Question: I am trying to create a new instance of a place for a specific user. When I look at my MongoDB Atlas the "_id" values for each user are in fact unique. When I have one user instance in the database I can create as many places as I want for that user. The problem arises when I create a new user, I can no longer create any new places for either user.
Here is the error I get on the frontend:

'''
const { validationResult } = require('express-validator');
const mongoose = require('mongoose');
const getCoordsFromAddress = require('../util/location');
const HttpError = require('../models/http-error');
const Place = require('../models/place');
const User = require('../models/user');
const createPlace = async (req, res, next) => {
const errors = validationResult(req);
if (!errors.isEmpty()) {
return next(
new HttpError('Invalid inputs passed, please check your data.', 422)
);
}
const { title, description, address, creator } = req.body;
let coordinates;
try {
coordinates = await getCoordsFromAddress(address);
} catch (error) {
return next(error);
}
const createdPlace = new Place({
title,
description,
address,
location: coordinates,
image: req.file.path,
creator,
});
let user;
try {
user = await User.findById(creator);
} catch (err) {
const error = new HttpError(
'Creating place failed, please try again.',
500
);
return next(error);
}
if (!user) {
const error = new HttpError('Could not find user for provided id.', 404);
return next(error);
}
console.log(user);
//THIS SEEMS TO BE THE POINT WHERE THE CODE FAILS
try {
const session = await mongoose.startSession();
session.startTransaction();
await createdPlace.save({ session: session });
user.places.push(createdPlace);
await user.save({ session: session });
await session.commitTransaction();
} catch (err) {
console.log(err);
const error = new HttpError(
'Creating place failed, please try again.',
500
);
return next(error);
}
res.status(201).json({ place: createdPlace });
};
'''
Then here is the schema:
'''
const mongoose = require('mongoose');
const Schema = mongoose.Schema;
const placeSchema = new Schema({
title: { type: String, required: true },
description: { type: String, required: true },
image: { type: String, required: true }, //url for a database
address: { type: String, required: true },
location: {
lat: { type: Number, required: true },
lng: { type: Number, required: true },
},
creator: { type: mongoose.Types.ObjectId, required: true, ref: 'User' },
});
module.exports = mongoose.model('Place', placeSchema);
'''
and finally the error code:
'''
Error: User validation failed: _id: Error, expected '_id' to be unique. Value: '616d8a452c5215f9fafb6052'
at ValidationError.inspect (/Users/james/Desktop/Full Stack Udemy Course (MERN)/Fullstack-app/server/node_modules/mongoose/lib/error/validation.js:48:26)
at internal/per_context/primordials.js:23:32
at formatValue (internal/util/inspect.js:774:19)
at inspect (internal/util/inspect.js:336:10)
at formatWithOptionsInternal (internal/util/inspect.js:2006:40)
at formatWithOptions (internal/util/inspect.js:1888:10)
at console.value (internal/console/constructor.js:313:14)
at console.log (internal/console/constructor.js:348:61)
at createPlace (/Users/james/Desktop/Full Stack Udemy Course (MERN)/Fullstack-app/server/controllers/places-controllers.js:112:13)
at processTicksAndRejections (internal/process/task_queues.js:93:5) {
errors: {
_id: ValidatorError: Error, expected '_id' to be unique. Value: '616d8a452c5215f9fafb6052'
at validate (/Users/james/Desktop/Full Stack Udemy Course (MERN)/Fullstack-app/server/node_modules/mongoose/lib/schematype.js:1277:13)
at /Users/james/Desktop/Full Stack Udemy Course (MERN)/Fullstack-app/server/node_modules/mongoose/lib/schematype.js:1252:24
at processTicksAndRejections (internal/process/task_queues.js:93:5) {
properties: [Object],
kind: 'unique',
path: '_id',
value: new ObjectId("616d8a452c5215f9fafb6052"),
reason: undefined,
[Symbol(mongoose:validatorError)]: true
}
},
_message: 'User validation failed'
}
'''
Any help would be greatly appreciated, I have been scratching my head over this for a while now.
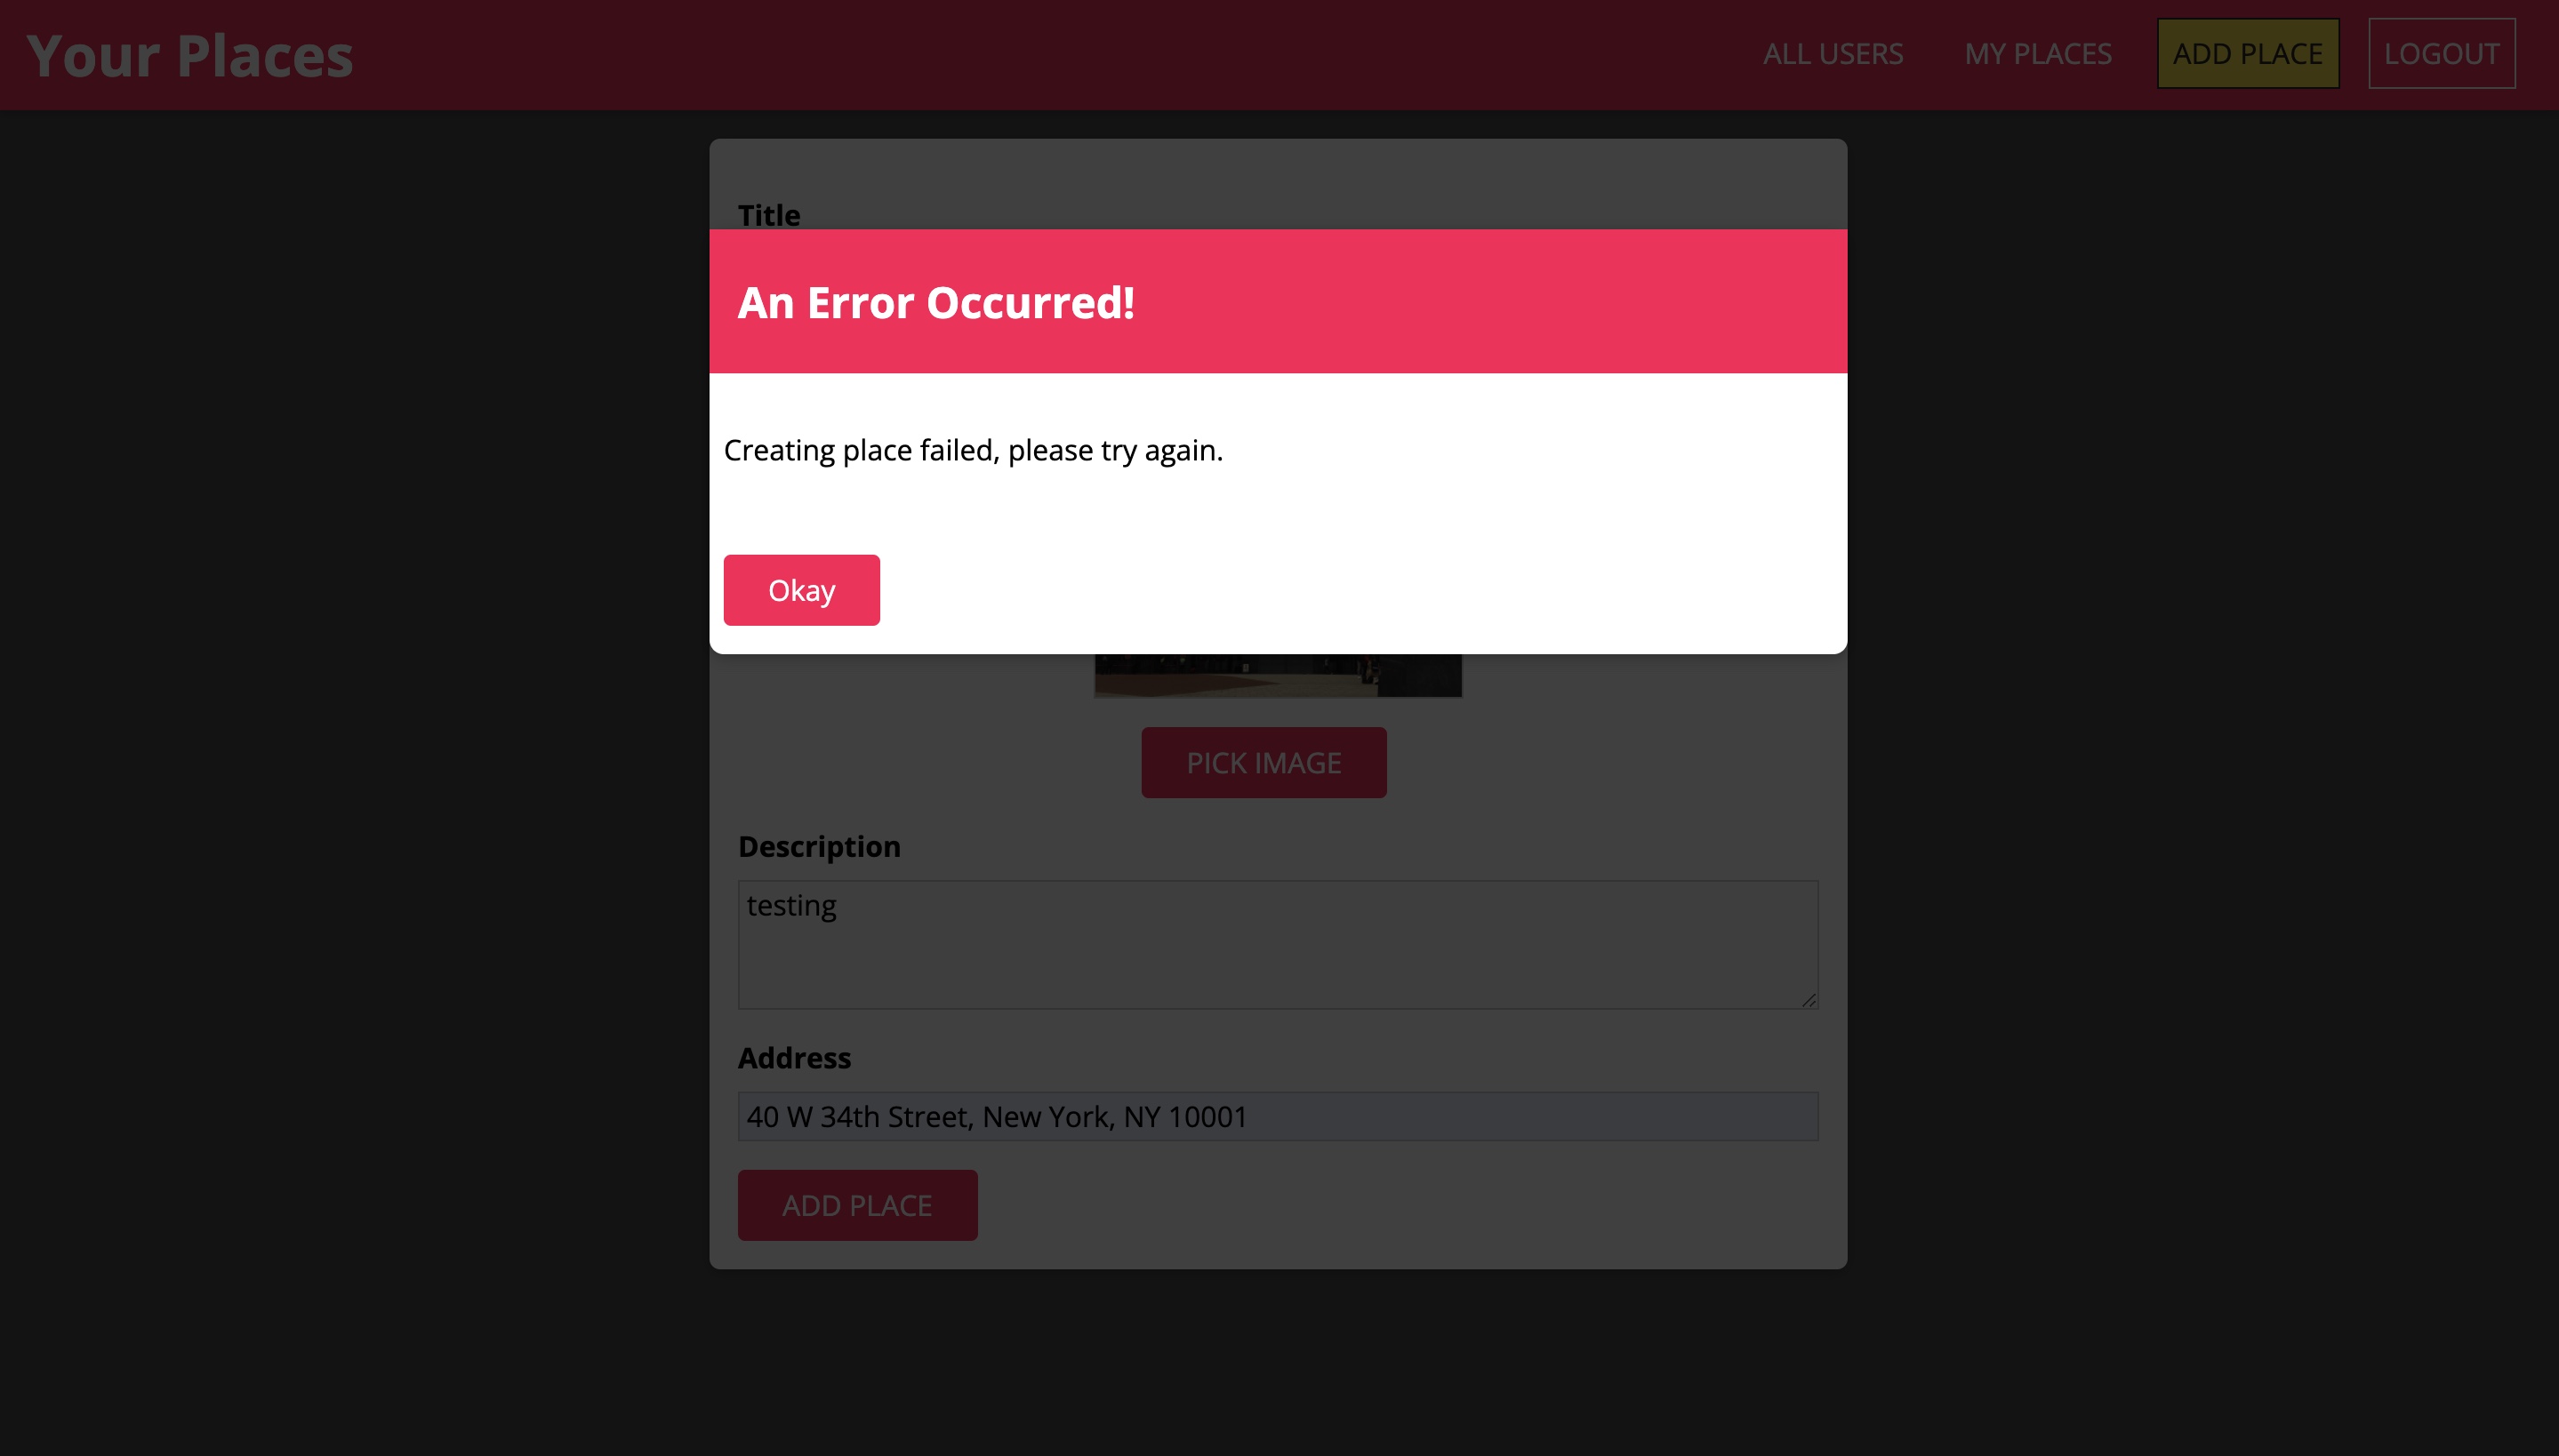
Answer: Courtesy of @JeremyThille.
'mongoose-unique-validator' has a bug in it so that when you have multiple users it detects the reference to '_id' in another schema. Then it decides that _id is no longer unique and will not let any user post a new Document.
The fix at the moment is to re-roll 'mongoose' and 'mongoose-unique-validator' to 'v^5.11.13' and 'v^2.0.3' respectively.
There is a current GitHub issue posted here.
<URL>